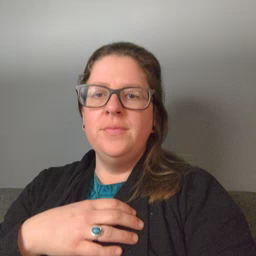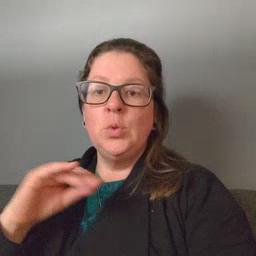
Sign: story